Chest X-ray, AP view. Patient: 65 years old, sex M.
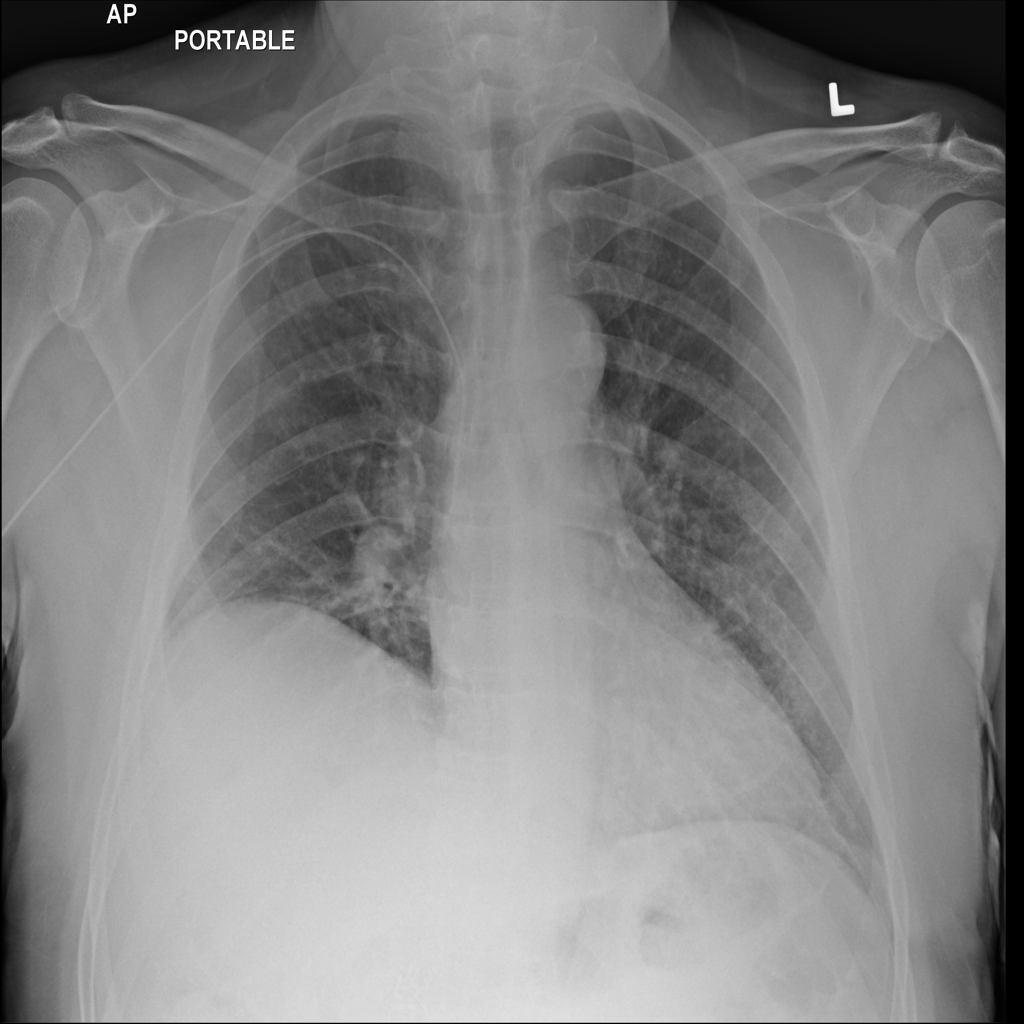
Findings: No Finding